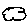
Label: cloud